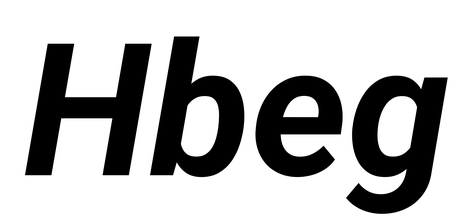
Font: Roboto-Italic_Bold_Italic